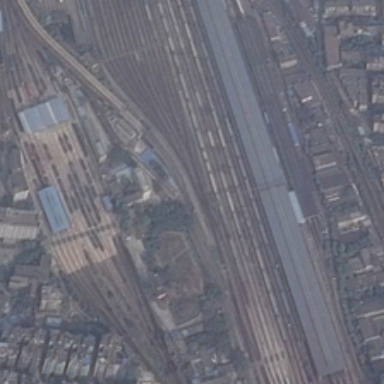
Some buildings and green trees are in two sides of a railway station .